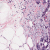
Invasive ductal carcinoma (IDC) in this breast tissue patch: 1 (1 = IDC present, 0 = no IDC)